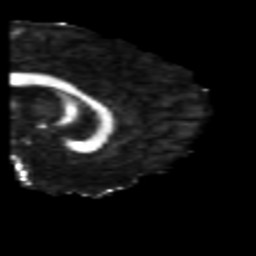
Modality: FA
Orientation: sagittal
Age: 18
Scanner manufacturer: philips
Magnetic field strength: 3 T
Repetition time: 8.6 s
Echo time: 0.127 s